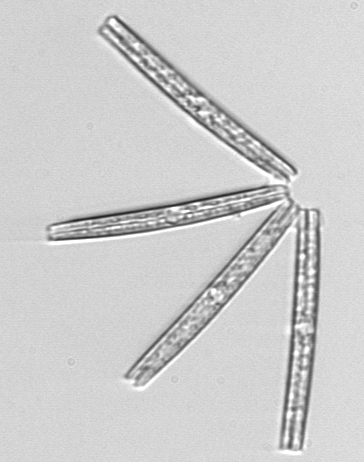
Label: Thalassionema